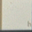
Piece: xx